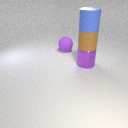
large purple metal cylinder below large brown rubber cylinder